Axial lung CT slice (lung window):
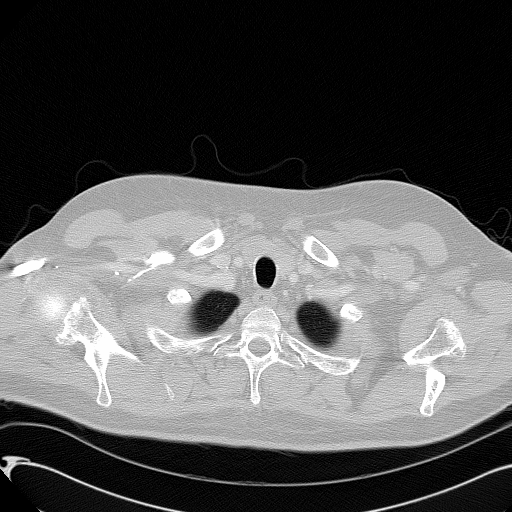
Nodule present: no